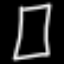
Label: square